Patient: sex M, age 64
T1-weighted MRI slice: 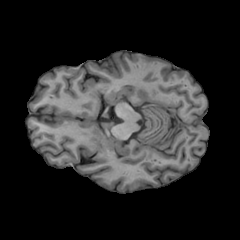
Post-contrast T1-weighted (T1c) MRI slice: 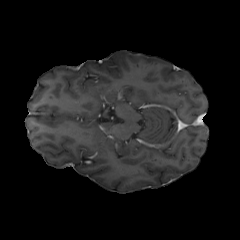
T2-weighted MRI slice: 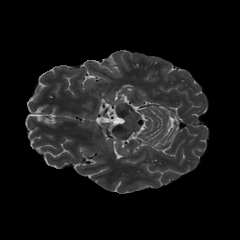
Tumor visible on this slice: no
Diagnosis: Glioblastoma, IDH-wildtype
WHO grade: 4